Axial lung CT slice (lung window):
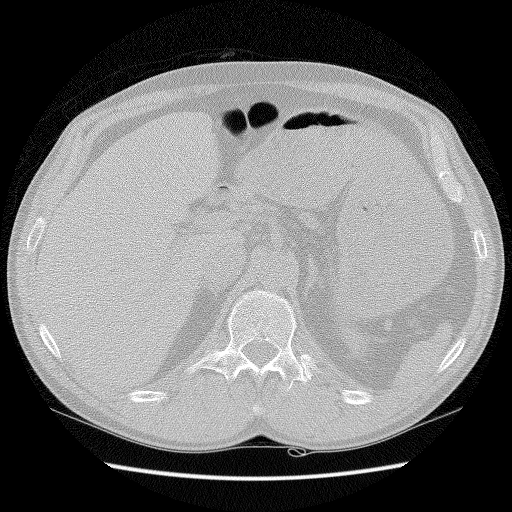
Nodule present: no